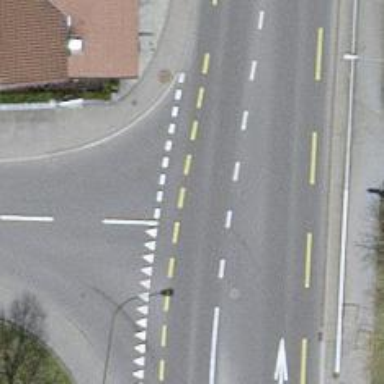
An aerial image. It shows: Primary highway with designated cycle lane.